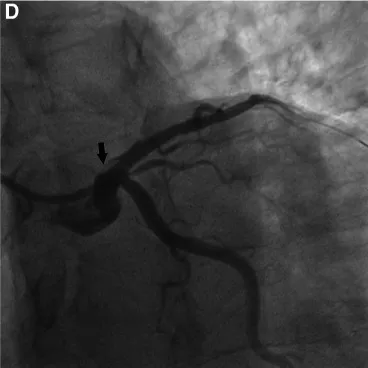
Coronary angiography of the patient. (D) Coronary angiography was repeated after stenting, and no luminal stenosis was seen at the arrow, and the dissection was closed.
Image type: radiology (ultrasound)